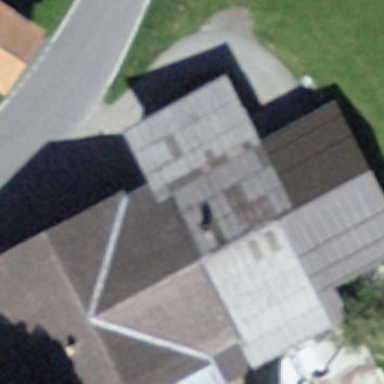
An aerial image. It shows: Farm building.